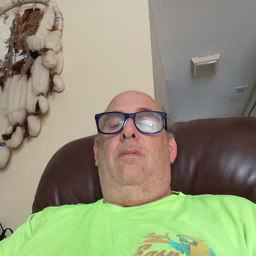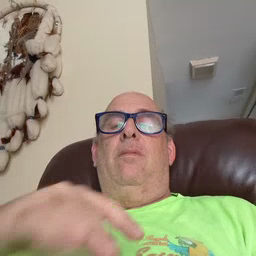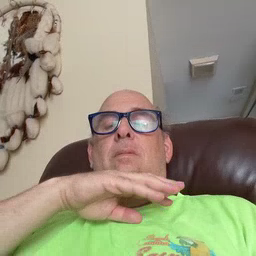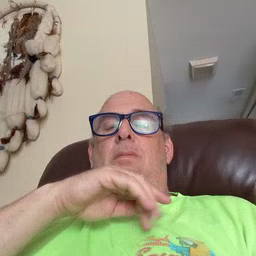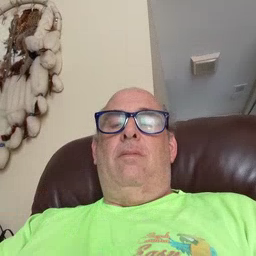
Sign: dirty